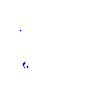
Particle: proton